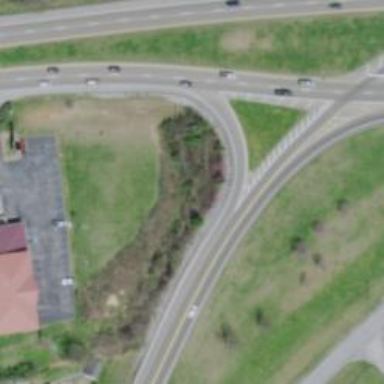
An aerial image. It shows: Trunk link highway.